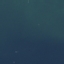
Label: SeaLake